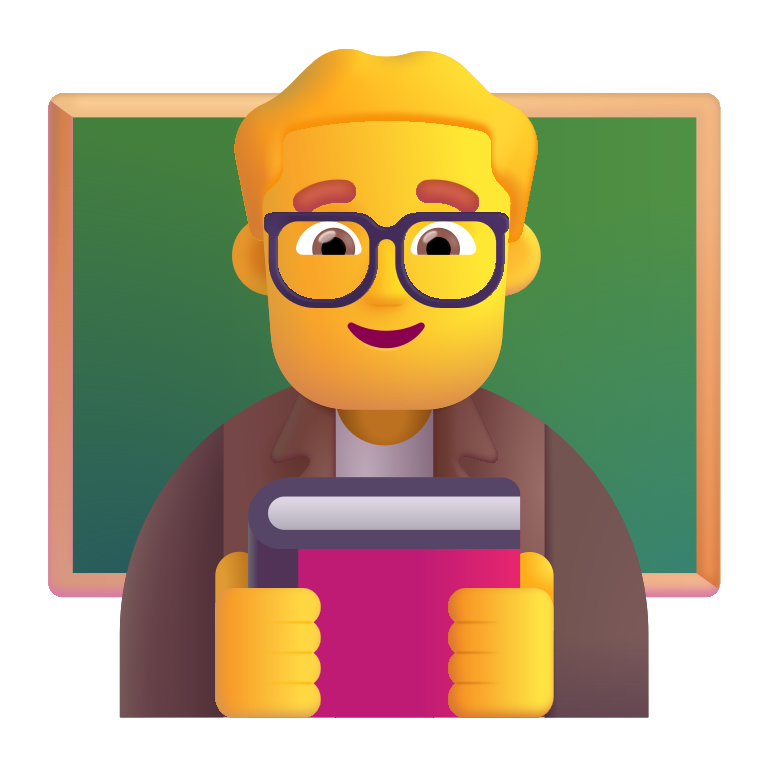
man teacher color default